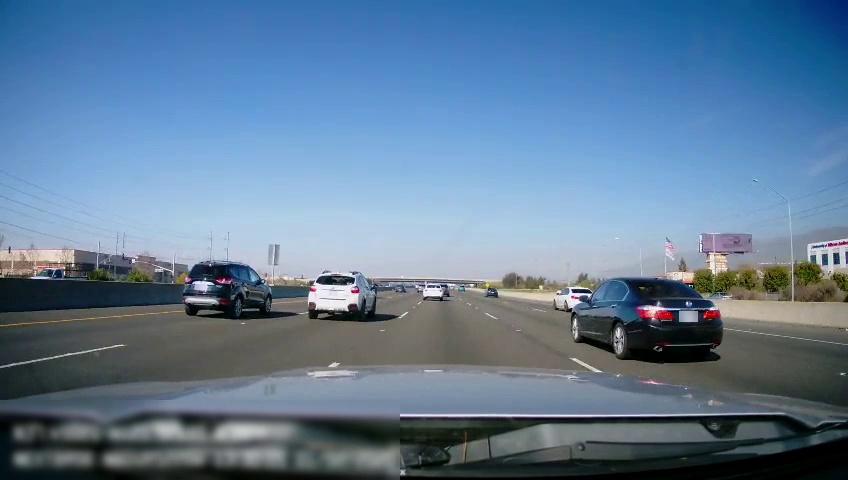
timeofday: Day
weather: Sunny
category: Drivable Space
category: Vehicles | Truck
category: Vehicles | Car
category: Vehicles | Car
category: Vehicles | SUV
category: Vehicles | Car
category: Vehicles | Car
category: Vehicles | SUV
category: Vehicles | Car
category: Vehicles | Truck
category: Vehicles | SUV
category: Vehicles | SUV
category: Vehicles | Car
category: Lanes | Current Lane
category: Lanes | Current Lane
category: Lanes | Alternate Lane
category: Lanes | Alternate Lane
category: Lanes | Alternate Lane
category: Lanes | Alternate Lane